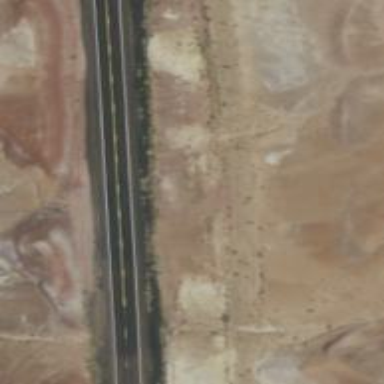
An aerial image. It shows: Track road.